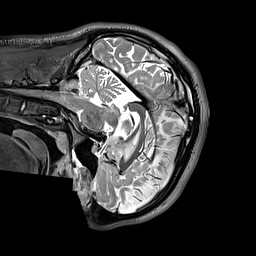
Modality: T2w
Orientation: sagittal
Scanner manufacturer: siemens
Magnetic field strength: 3 T
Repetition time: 3.2 s
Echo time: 0.406 s